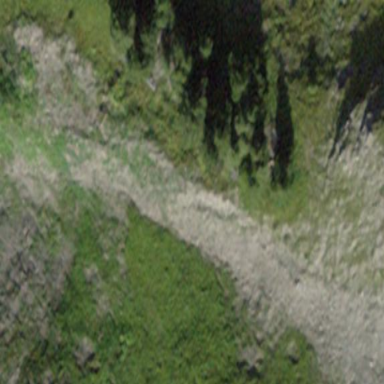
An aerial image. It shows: Natural scree.